Question: I can not understand why is it that the height of the sidebar on the right, not 100%, and when I scroll down the page, the background is interrupted.
'''
<nav id="nav" class="nav-primary hidden-xs nav-vertical">
<ul class="nav affix-top" data-spy="affix" data-offset-top="50">
<li><a href=""><i class="icon-user"></i> Profil'</a></li>
<li><a href=""><i class="icon-bar-chart"></i> Finansy</a></li>
<li><a href=""><i class="icon-sitemap"></i> Tovary</a></li>
<li><a href=""><i class="icon-signal"></i> Tovary (statistika)</a></li>
<li><a href=""><i class="icon-envelope-alt"></i> Uvedomleniia (10)</a></li>
</ul>
</nav>
'''

Life example <URL>
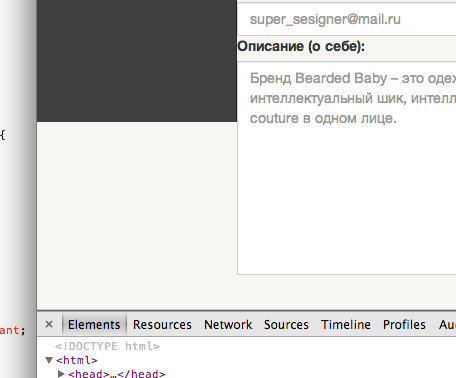
Answer: A couple things.
1. You have two position properties set in your CSS for the #nav.
2. You should have only one, and it should be position:fixed
3. There is no need for top: 0; left: 0 AND bottom: 0; If the object is 100% height and fixed to the top left, it will always touch the bottom.
CSS should be:
'''
#nav {
position:fixed;
width: 200px;
z-index: 1000;
left: 0;
top: 0;
border-right: 1px solid #162636;
height: 100%;
}
'''